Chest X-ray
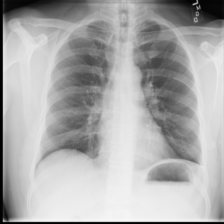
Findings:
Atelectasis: negative
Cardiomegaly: negative
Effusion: negative
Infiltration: negative
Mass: negative
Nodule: negative
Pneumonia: negative
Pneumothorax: negative
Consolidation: negative
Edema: negative
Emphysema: negative
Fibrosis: negative
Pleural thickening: positive
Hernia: negative